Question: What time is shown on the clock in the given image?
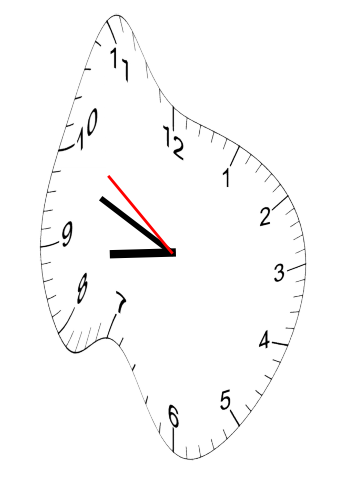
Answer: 08:48:51